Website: macys
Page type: customer-info-address
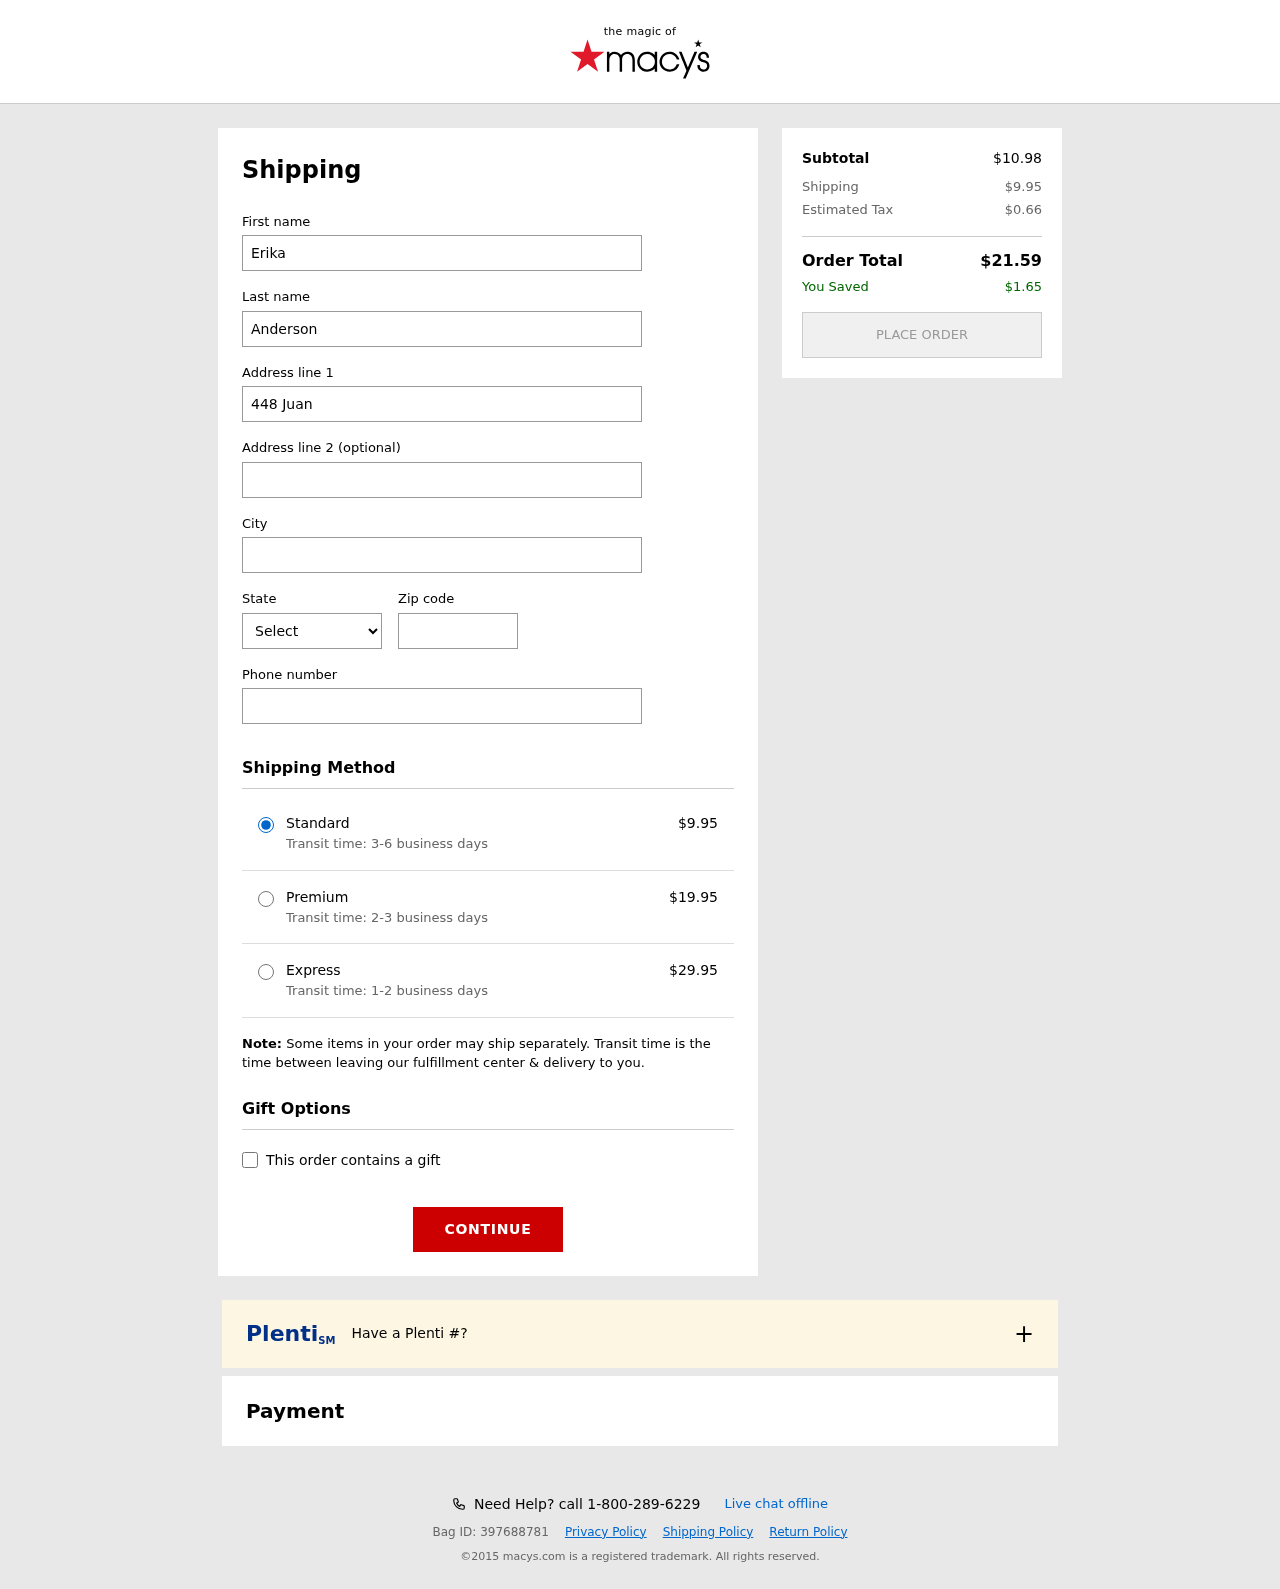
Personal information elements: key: PII_CITY
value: East Jennifer
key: PII_FIRSTNAME
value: Erika
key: PII_LASTNAME
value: Anderson
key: PII_PHONE
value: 8833572973
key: PII_POSTCODE
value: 41808
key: PII_STATE_ABBR
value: KS
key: PII_STREET
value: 448 Juan Camp
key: PII_STREET2
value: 6201 Collier Street
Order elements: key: ORDER_SHIPPING_COST
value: $9.95
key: ORDER_SHIPPING_COST_PREMIUM
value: $19.95
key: ORDER_SHIPPING_COST_EXPRESS
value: $29.95
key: ORDER_SUBTOTAL
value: $10.98
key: ORDER_TAX
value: $0.66
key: ORDER_TOTAL
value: $21.59
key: ORDER_SAVINGS
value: $1.65